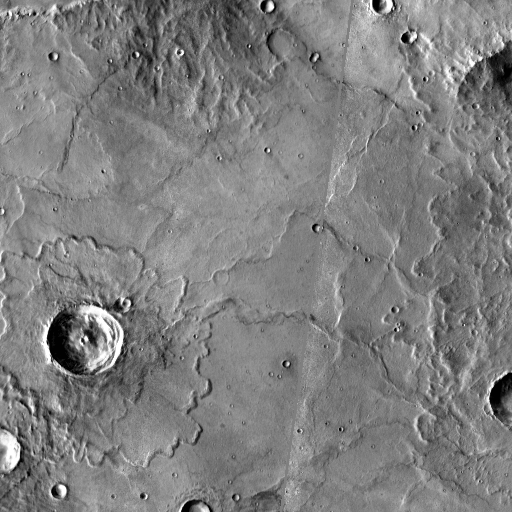
Crater classes present: Background, Other, Layered, Secondary